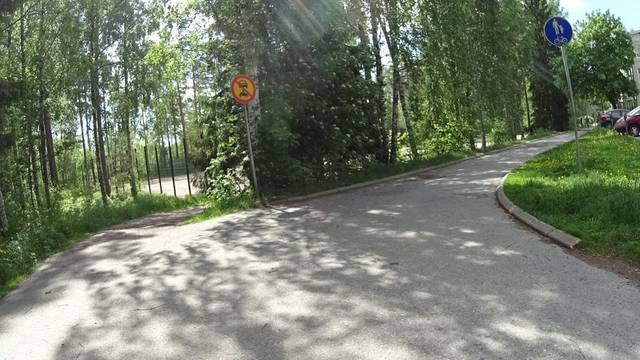
Region: Finland
Coordinates: 60.207, 24.634